Interaction volume radius: 10 \u00c5
Interaction volume height: 15 \u00c5
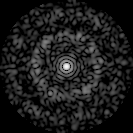
Disorder parameter: 0.8061